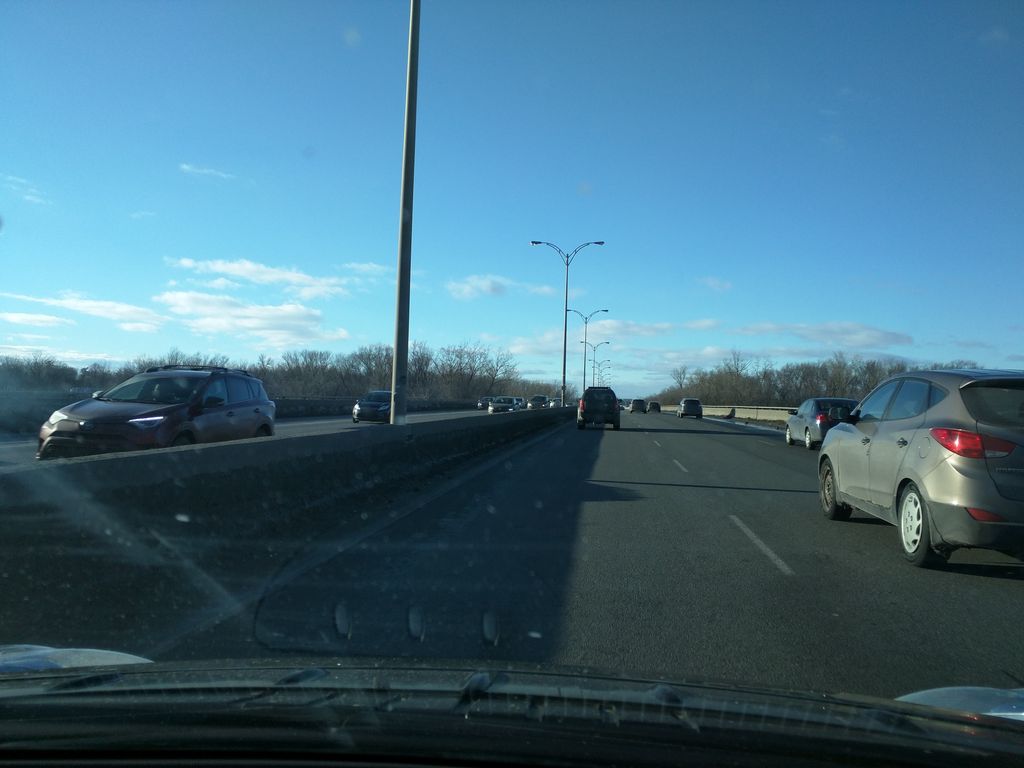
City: montreal